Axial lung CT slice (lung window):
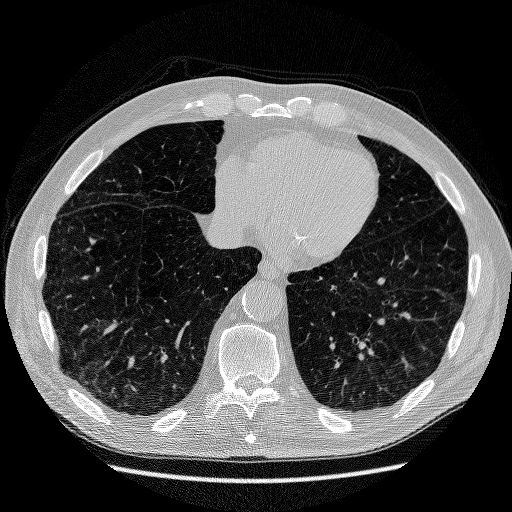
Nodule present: no